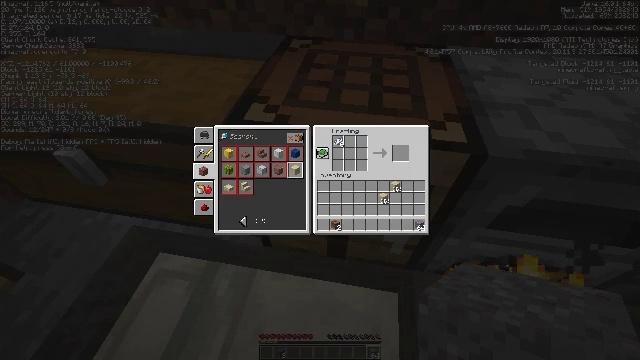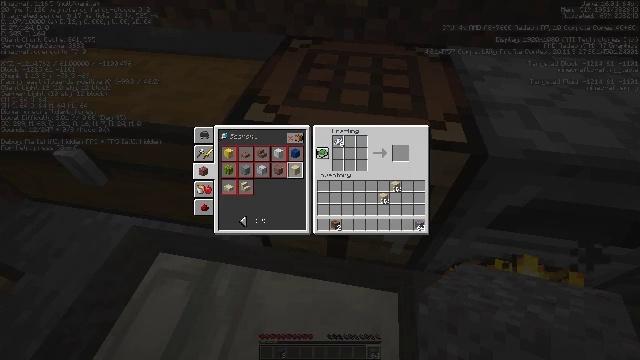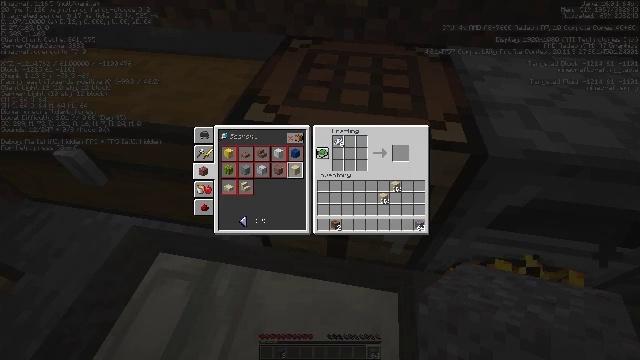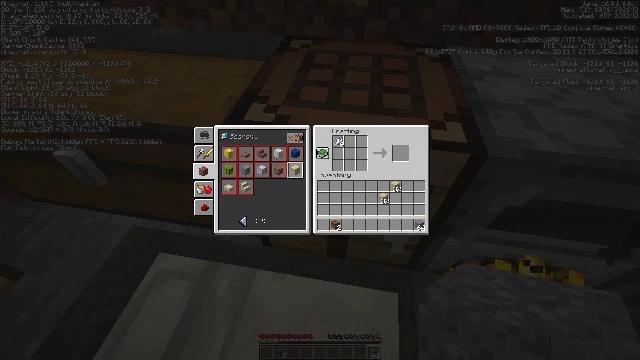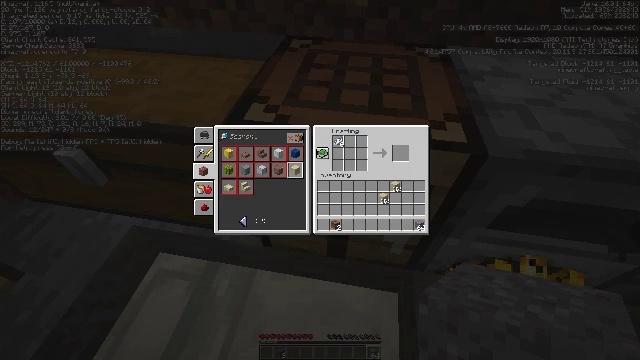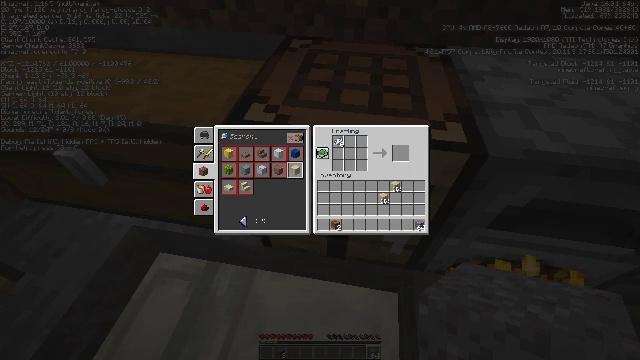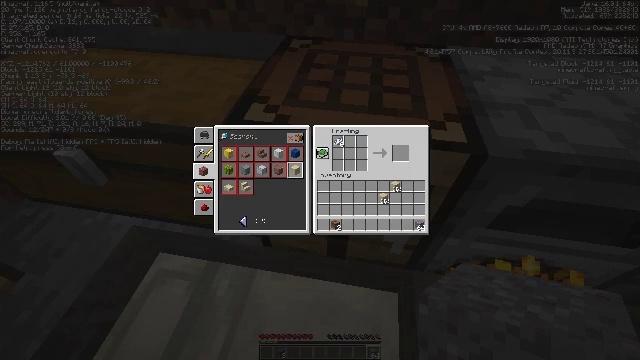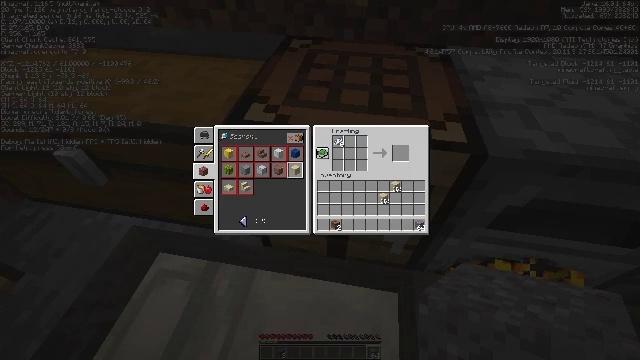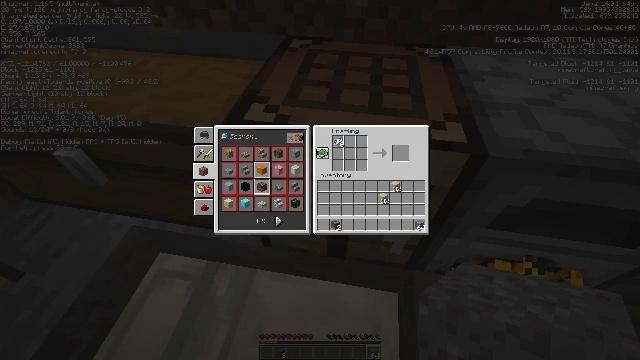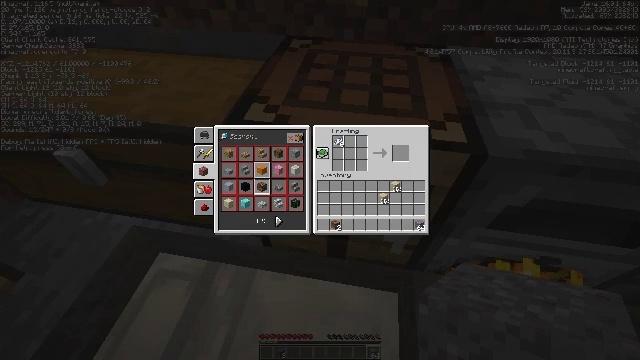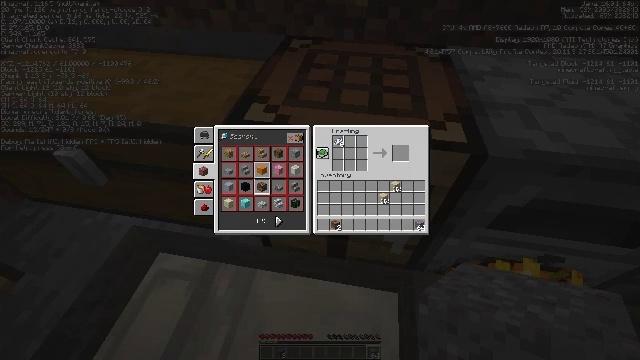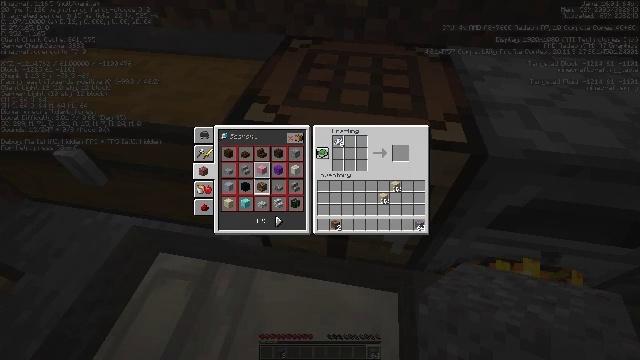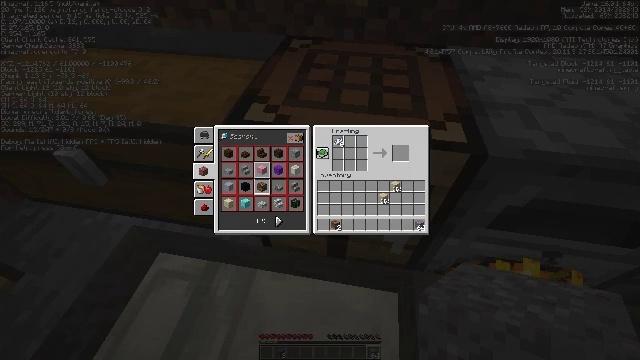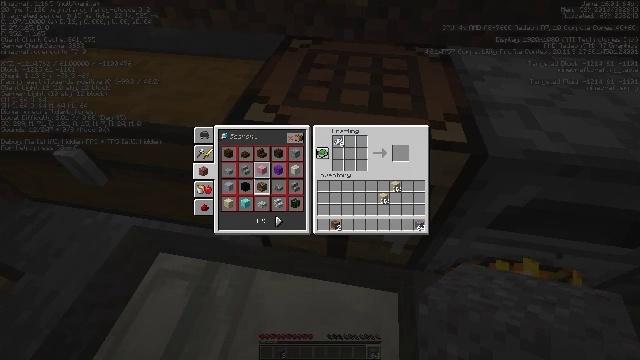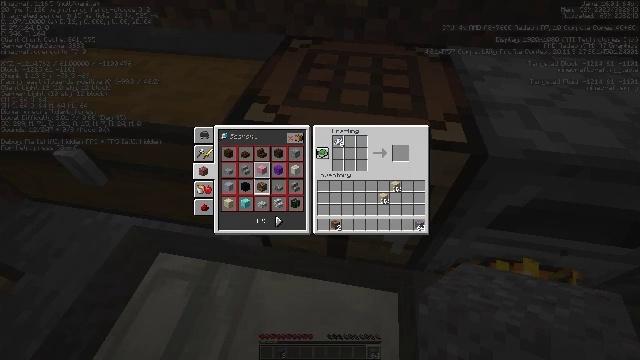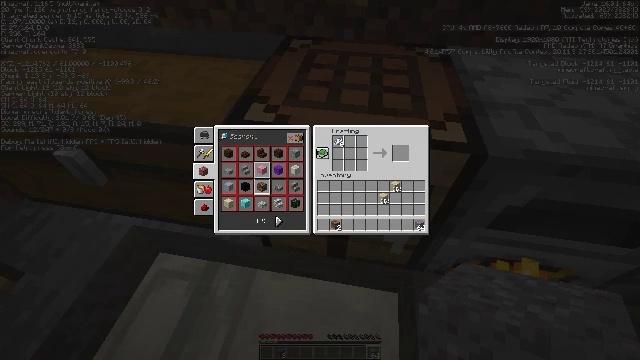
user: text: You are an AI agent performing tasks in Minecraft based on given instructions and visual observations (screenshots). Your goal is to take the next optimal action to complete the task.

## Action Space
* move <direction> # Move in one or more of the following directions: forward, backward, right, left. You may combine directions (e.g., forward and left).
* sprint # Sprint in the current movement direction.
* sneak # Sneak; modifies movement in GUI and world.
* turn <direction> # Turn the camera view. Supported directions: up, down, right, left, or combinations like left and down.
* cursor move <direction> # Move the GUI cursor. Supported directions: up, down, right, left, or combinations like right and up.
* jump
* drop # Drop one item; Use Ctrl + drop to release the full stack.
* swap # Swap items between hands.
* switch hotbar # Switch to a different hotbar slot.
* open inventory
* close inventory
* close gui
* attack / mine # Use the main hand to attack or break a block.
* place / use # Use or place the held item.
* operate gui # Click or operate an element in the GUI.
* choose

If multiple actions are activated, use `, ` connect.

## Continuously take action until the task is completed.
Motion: motion action
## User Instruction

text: Set up the crafting grid to craft white concrete powder.
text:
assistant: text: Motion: no_op
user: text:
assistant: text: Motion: turn left and down
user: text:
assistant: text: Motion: no_op
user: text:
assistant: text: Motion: no_op
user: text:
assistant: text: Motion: no_op
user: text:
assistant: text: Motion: no_op
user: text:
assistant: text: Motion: no_op
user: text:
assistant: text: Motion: attack / mine
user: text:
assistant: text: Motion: attack / mine
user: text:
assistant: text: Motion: attack / mine
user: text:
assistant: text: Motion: no_op
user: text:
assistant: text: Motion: no_op
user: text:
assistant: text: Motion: no_op
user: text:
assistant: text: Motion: no_op
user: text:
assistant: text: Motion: turn right
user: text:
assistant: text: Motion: turn right and up
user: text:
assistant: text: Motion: turn right and up
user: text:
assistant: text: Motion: turn up
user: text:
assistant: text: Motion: no_op
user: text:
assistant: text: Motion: no_op
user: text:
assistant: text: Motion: turn up
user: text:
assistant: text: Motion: turn up
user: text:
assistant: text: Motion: turn up
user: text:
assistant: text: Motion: no_op
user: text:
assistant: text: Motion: no_op
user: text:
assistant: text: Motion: no_op
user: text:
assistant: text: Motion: no_op
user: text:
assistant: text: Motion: no_op
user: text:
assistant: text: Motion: no_op
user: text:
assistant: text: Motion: no_op